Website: home-depot
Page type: account-selection
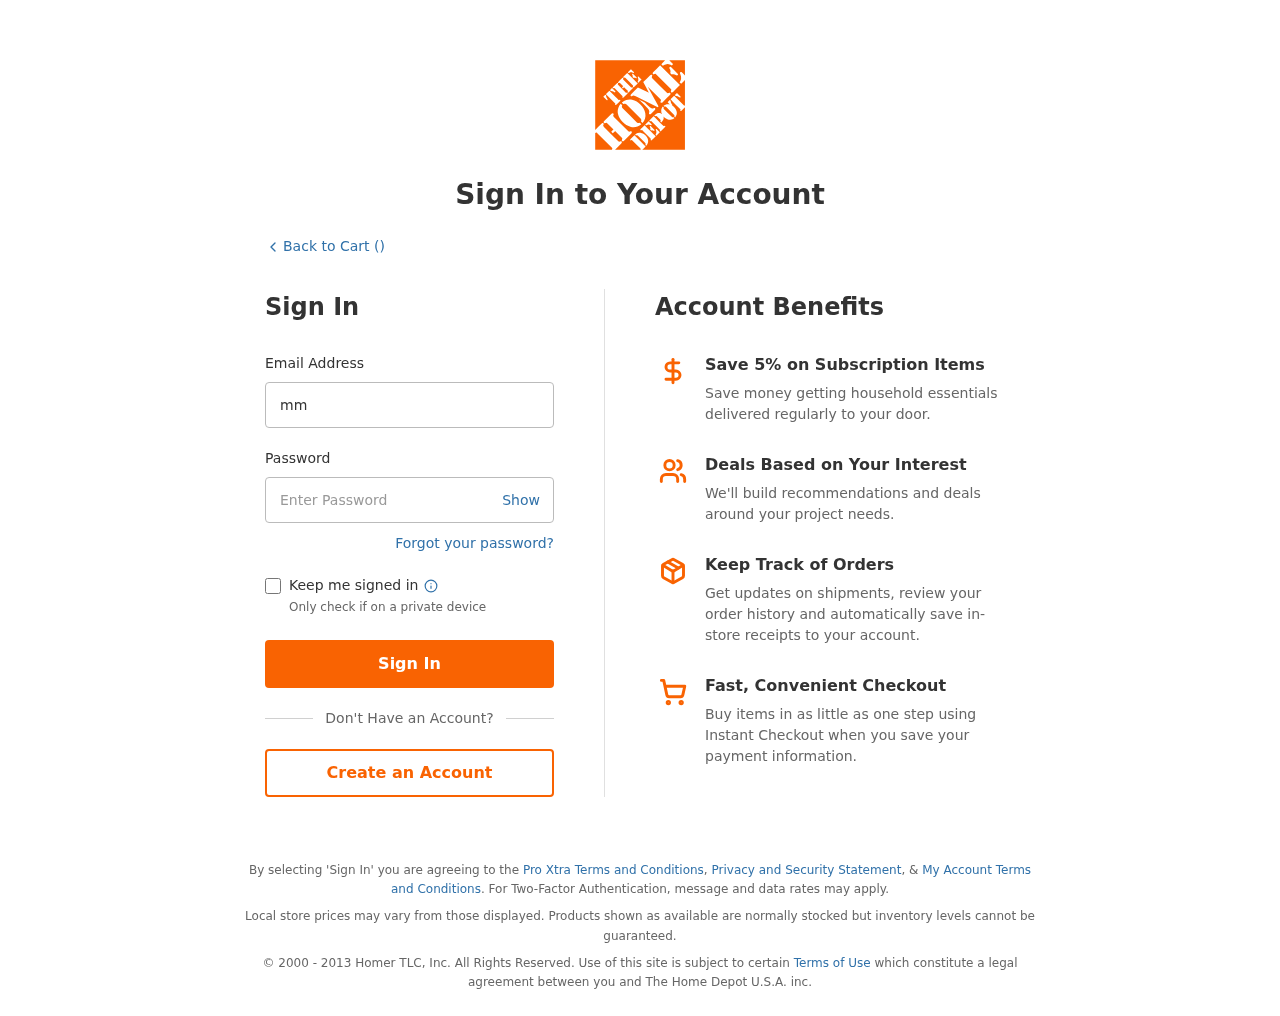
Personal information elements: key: PII_LOGIN_USERNAME
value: mmason815